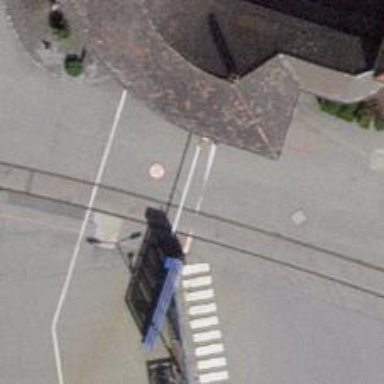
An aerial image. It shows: Gate.